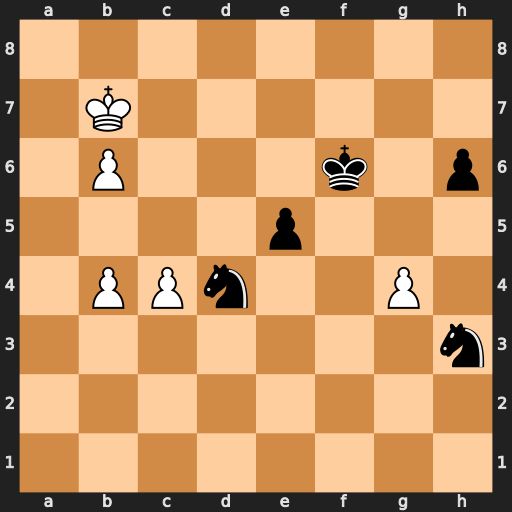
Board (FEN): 8/1K6/1P3k1p/4p3/1PPn2P1/7n/8/8
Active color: w
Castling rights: -
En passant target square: -
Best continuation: Kc8 e4 b7 e3 b8=Q